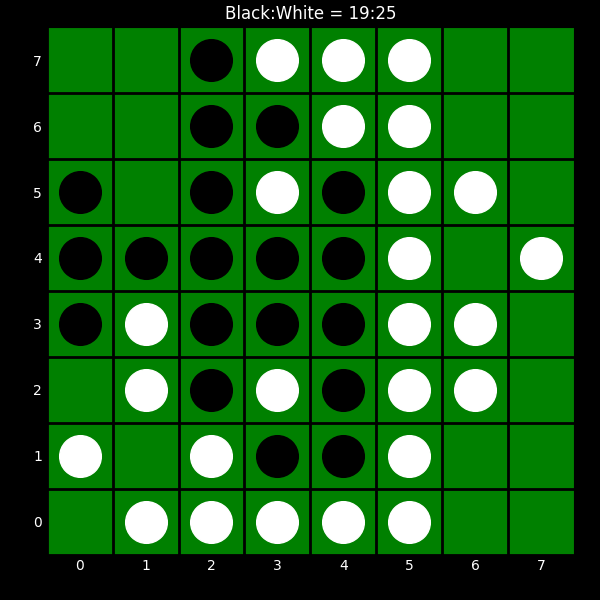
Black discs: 19
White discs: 25